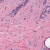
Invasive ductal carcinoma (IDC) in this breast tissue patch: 1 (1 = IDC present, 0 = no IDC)